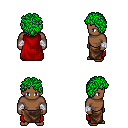
a pixel art fantasy rpg character, male body template, human, dark skin, red cape, robe skirt, green curly afro hairstyle, white cloth bandages, four views (front, back, left, right), 2x2 character sprite sheet, small pixel art, hard edges, no anti-aliasing